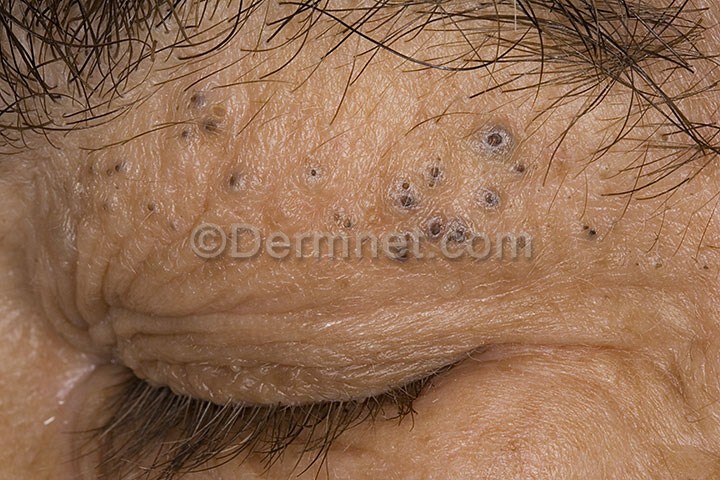
Disease: Light Diseases and Disorders of Pigmentation